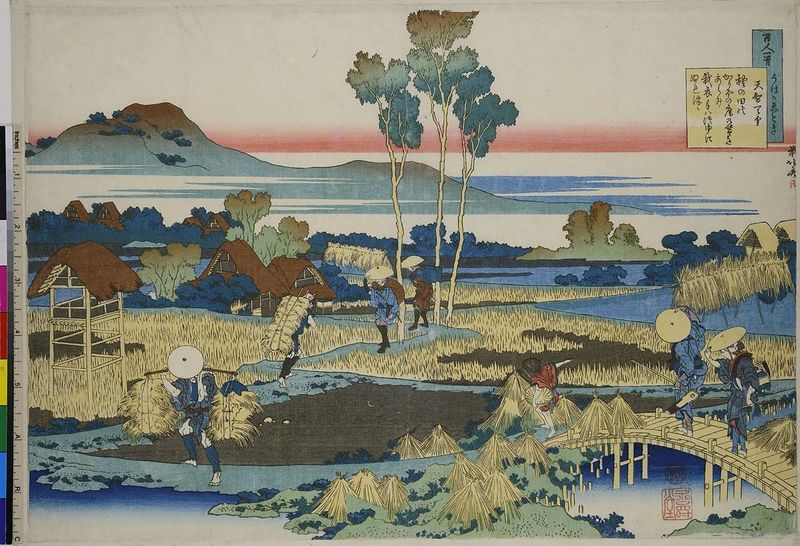
Titel: Gedicht von Tenchi Tenno, aus der Serie: Die 100 Gedichte von der Amme erklärt
Künstler: Katsushika Hokusai
Standort: Hamburg
Institution: Museum für Kunst und Gewerbe Hamburg
Schlagwörter: blau, wasser, bäume, gelb, landschaft, braun, hüte, tragen, feld, häuser, natur, brücke, arbeit, bauern, holzschnitt, japan, ernte, getreide, korn, berge, dächer, nebel, tau, schriftzeichen, druckgraphik, druckgrafik, landwirtschaft, zeit, farbdruck, farbholzschnitt, bauersfrau, anlagen, landschaftsdarstellung, lastträger, edo, reproduktionen, druckerzeugnisse, cerealie, bäuerin, bewirtschaften